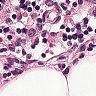
Metastatic tissue present: no